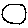
Label: circle